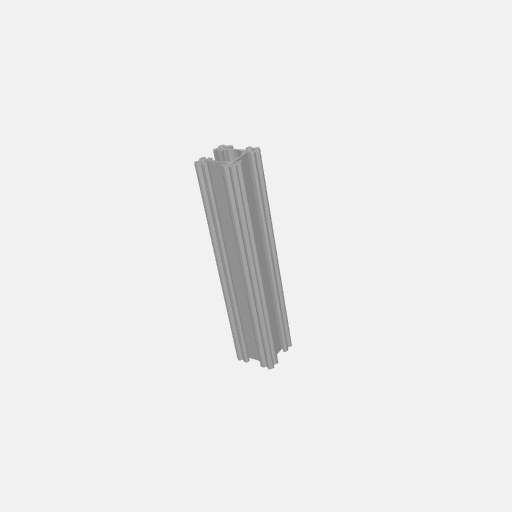
Part: OpenGoRAIL120